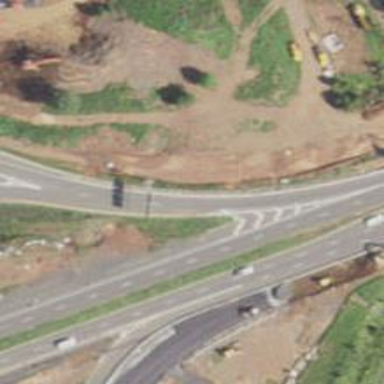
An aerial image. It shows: Marked crossing on cycleway road.